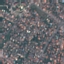
Land use / land cover: Residential